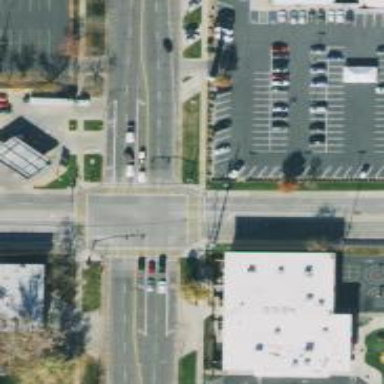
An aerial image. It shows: Crossing with marked lines on the road.